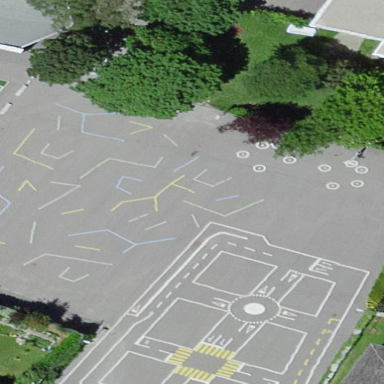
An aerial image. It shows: Schoolyard with concrete surface.